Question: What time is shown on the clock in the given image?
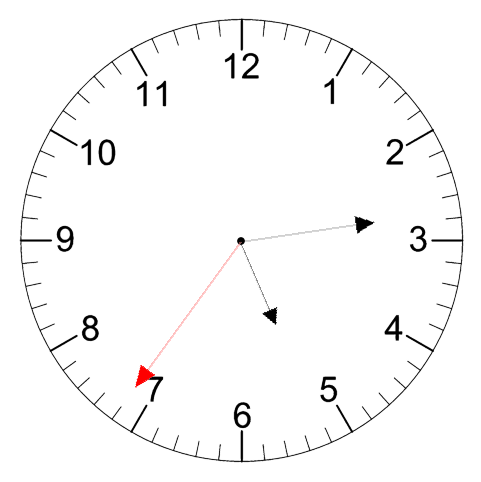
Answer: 05:13:36